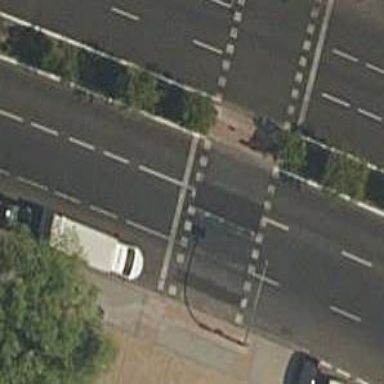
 there are traffic signals and zebra crossing."